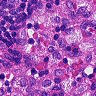
Metastatic tissue present: no